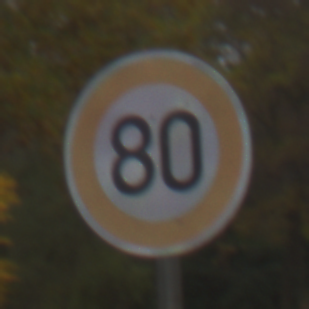
Verkehrszeichen: Geschwindigkeit80
Umgebung: Outdoor, Nature
Tageszeit: Midday
Wetter: Overcast
Licht: Natural
Jahreszeit: Autumn
Kontrast: LowContrast